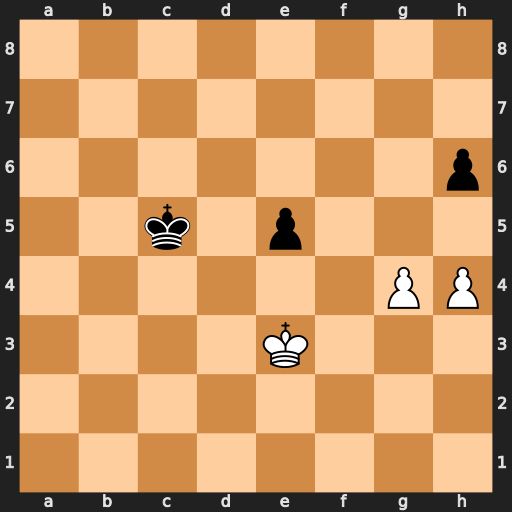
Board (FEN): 8/8/7p/2k1p3/6PP/4K3/8/8
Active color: w
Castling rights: -
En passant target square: -
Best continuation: g5 hxg5 h5